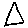
Label: triangle